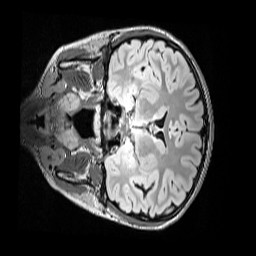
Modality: FLAIR
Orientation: coronal
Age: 12
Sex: female
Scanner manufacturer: siemens
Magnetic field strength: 3 T
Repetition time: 5 s
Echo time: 0.388 s